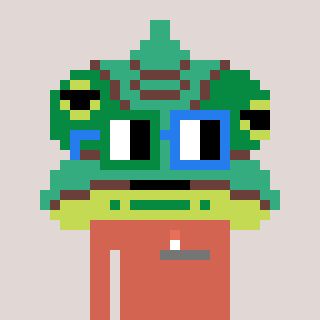
a pixel art character with square green and blue glasses, a chameleon-shaped head and a peachy-colored body on a warm background